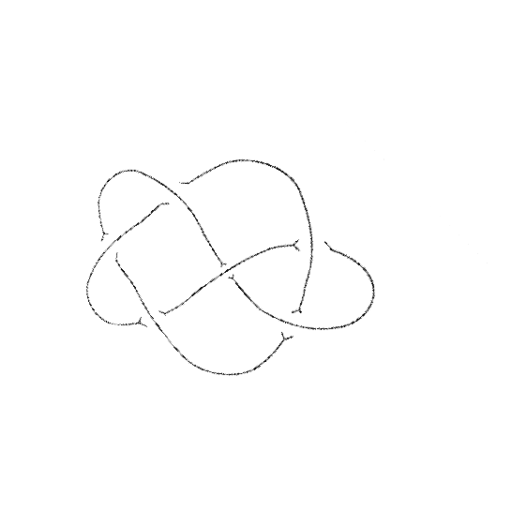
Crossing number: 6